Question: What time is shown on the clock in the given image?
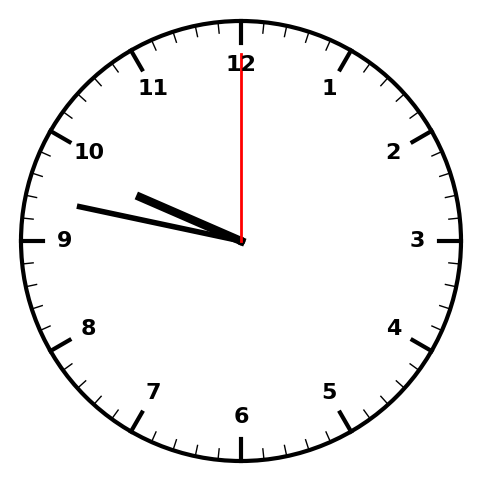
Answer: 09:47:00